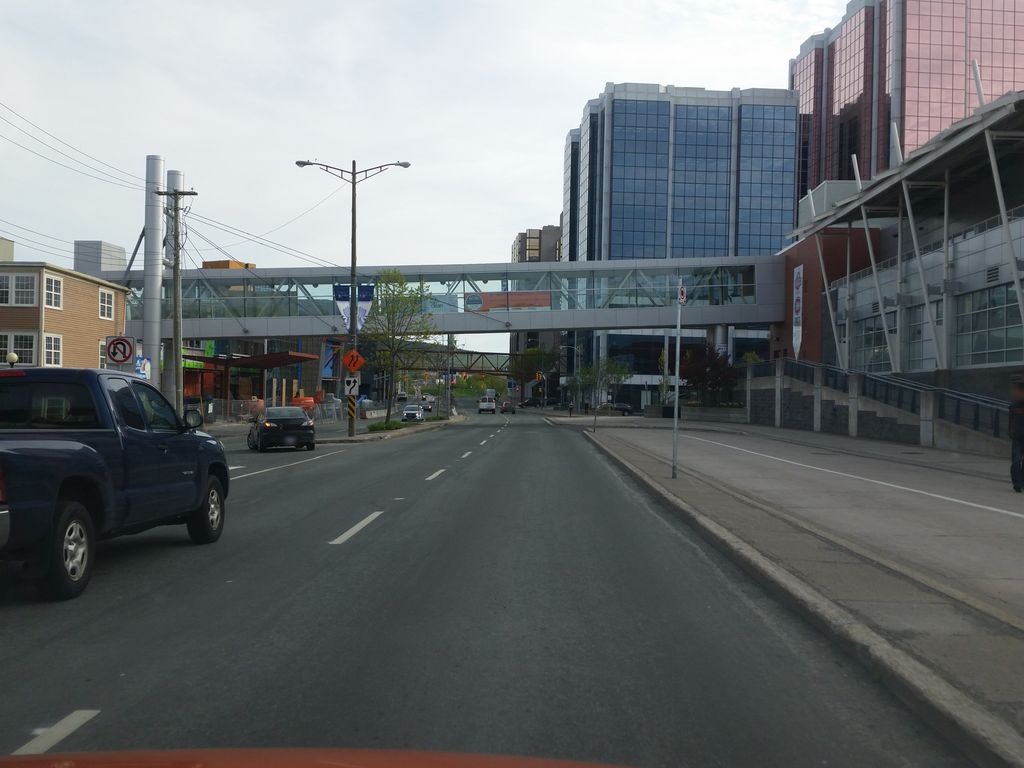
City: st_johns